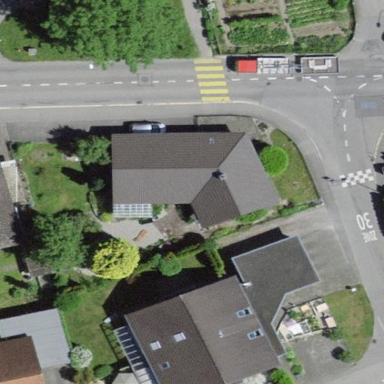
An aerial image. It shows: Residential building.